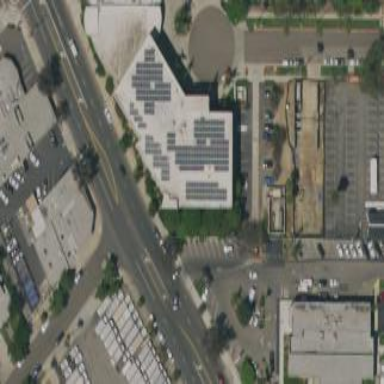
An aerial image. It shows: Commercial building.